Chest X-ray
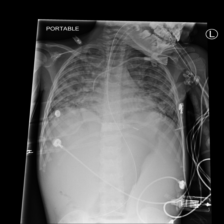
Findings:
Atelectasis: negative
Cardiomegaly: negative
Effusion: negative
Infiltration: negative
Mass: negative
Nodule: negative
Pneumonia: negative
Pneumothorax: negative
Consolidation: negative
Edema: negative
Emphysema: negative
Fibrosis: negative
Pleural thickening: negative
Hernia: negative